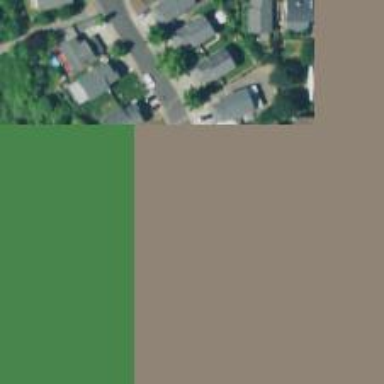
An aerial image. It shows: Residential road with sidewalk on the left.